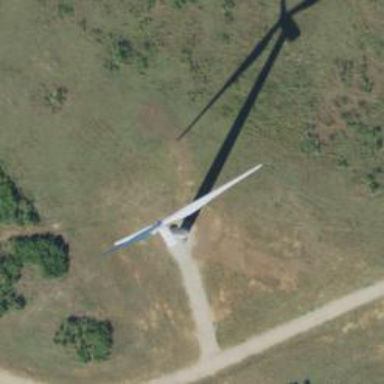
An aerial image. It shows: Wind generator using horizontal axis wind turbines.